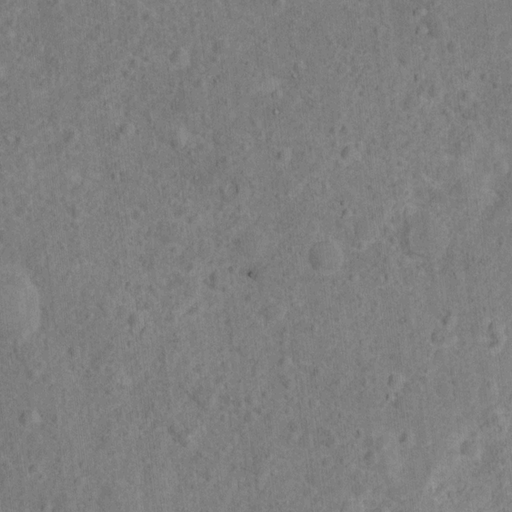
Classes present: Background